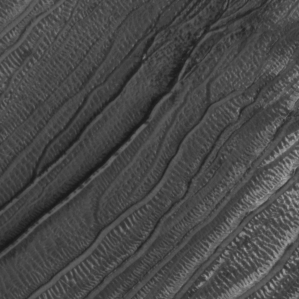
Label: frost